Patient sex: F
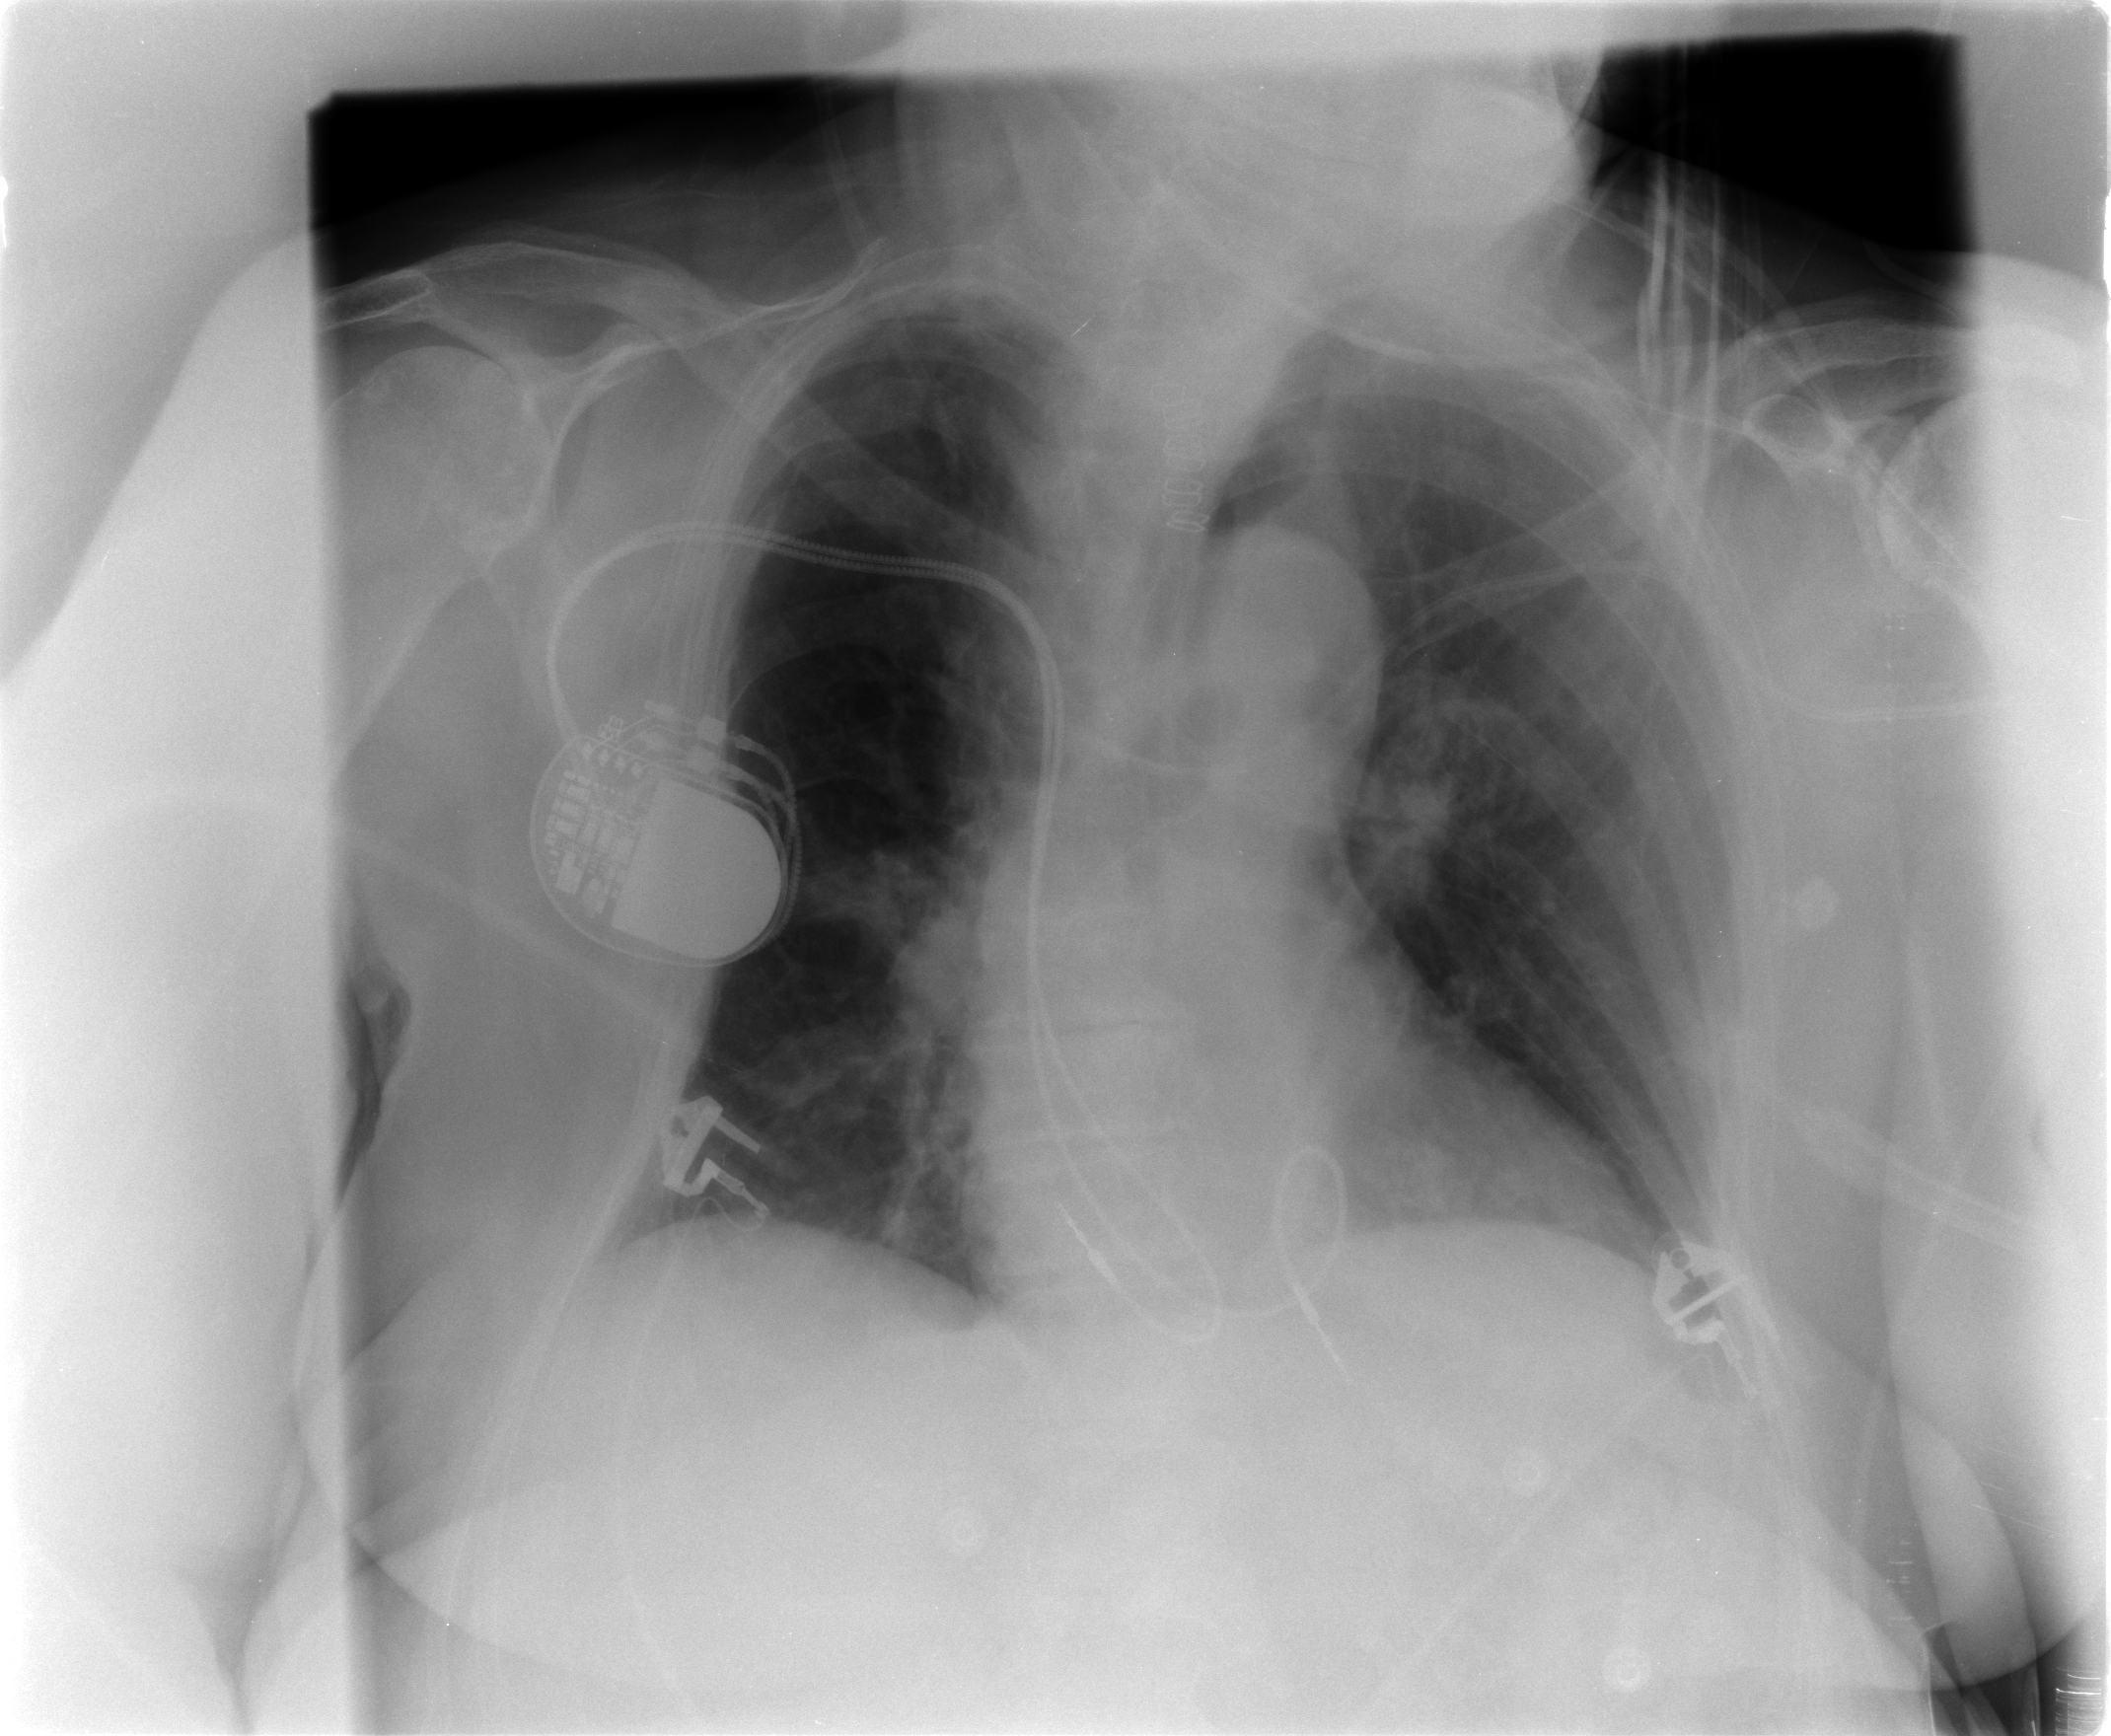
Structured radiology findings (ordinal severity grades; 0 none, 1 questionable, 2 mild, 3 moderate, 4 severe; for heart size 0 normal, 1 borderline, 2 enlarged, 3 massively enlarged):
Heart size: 0
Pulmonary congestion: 1
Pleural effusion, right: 0
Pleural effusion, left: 2
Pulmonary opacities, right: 0
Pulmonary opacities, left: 0
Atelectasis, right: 0
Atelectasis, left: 0